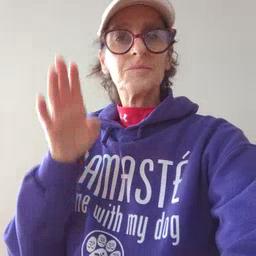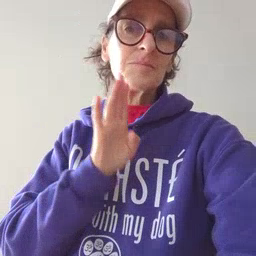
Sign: brown